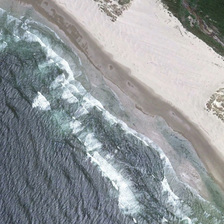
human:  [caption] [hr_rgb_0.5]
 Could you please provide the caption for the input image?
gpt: a piece of ocean is near yellow beach and many green plants .

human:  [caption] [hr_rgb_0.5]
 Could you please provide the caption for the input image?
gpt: a piece of ocean is near yellow beach and many green plants .

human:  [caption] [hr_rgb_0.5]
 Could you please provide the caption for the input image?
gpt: a piece of ocean is near yellow beach and many green plants .

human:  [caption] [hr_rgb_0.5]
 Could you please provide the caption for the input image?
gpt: a piece of ocean is near yellow beach and many green plants .

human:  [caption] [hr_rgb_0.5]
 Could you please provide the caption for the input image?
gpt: a piece of ocean is near yellow beach and many green plants .